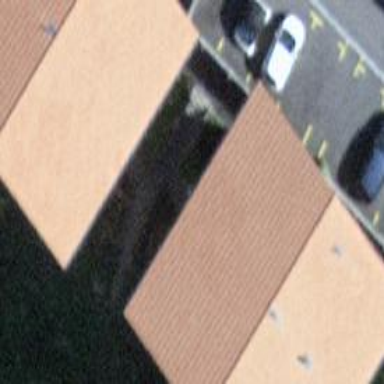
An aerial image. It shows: Residential building.